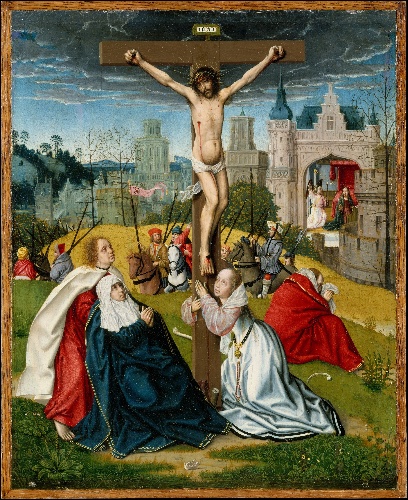
Title: The Crucifixion
Artist: Jan Provost
Artist bio: Netherlandish, Mons (Bergen) ca. 1465–1529 Bruges
Date: ca. 1495
Object type: Painting
Classification: Paintings
Medium: Oil on wood
Dimensions: Overall 13 1/8 x 10 3/4 in. (33.3 x 27.3 cm); painted surface 12 5/8 x 10 1/4 in. (32.1 x 26 cm)
Department: European Paintings
Credit line: The Jack and Belle Linsky Collection, 1982
Accession year: 1982
Repository: Metropolitan Museum of Art, New York, NY
Tags: Bedrooms|Mary Magdalene|Saint John the Evangelist|Annunciation|Men|Women|Crucifixion|Christ|Virgin Mary